Interaction volume radius: 5 \u00c5
Interaction volume height: 15 \u00c5
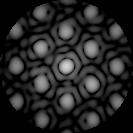
Disorder parameter: 0.2804